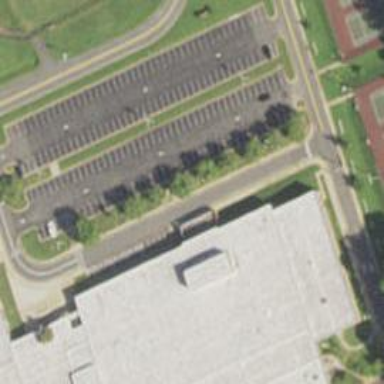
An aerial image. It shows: Parking space.